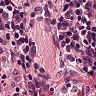
Metastatic tissue present: no